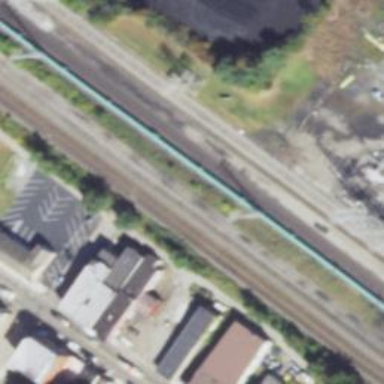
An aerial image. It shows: Railway siding with rails.